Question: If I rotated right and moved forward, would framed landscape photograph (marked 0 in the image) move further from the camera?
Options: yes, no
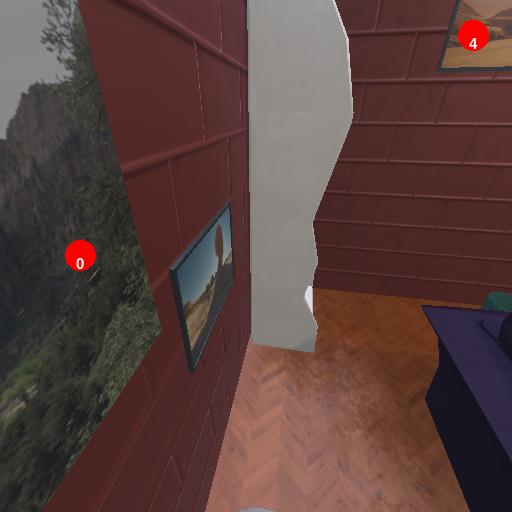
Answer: yes